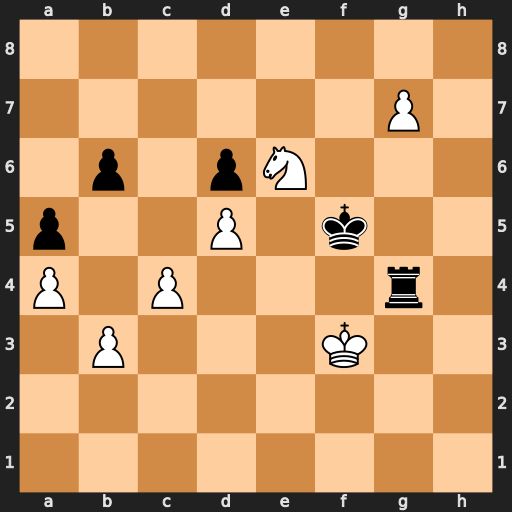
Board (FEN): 8/6P1/1p1pN3/p2P1k2/P1P3r1/1P3K2/8/8
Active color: w
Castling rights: -
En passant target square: -
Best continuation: Nd4+ Rxd4 g8=Q